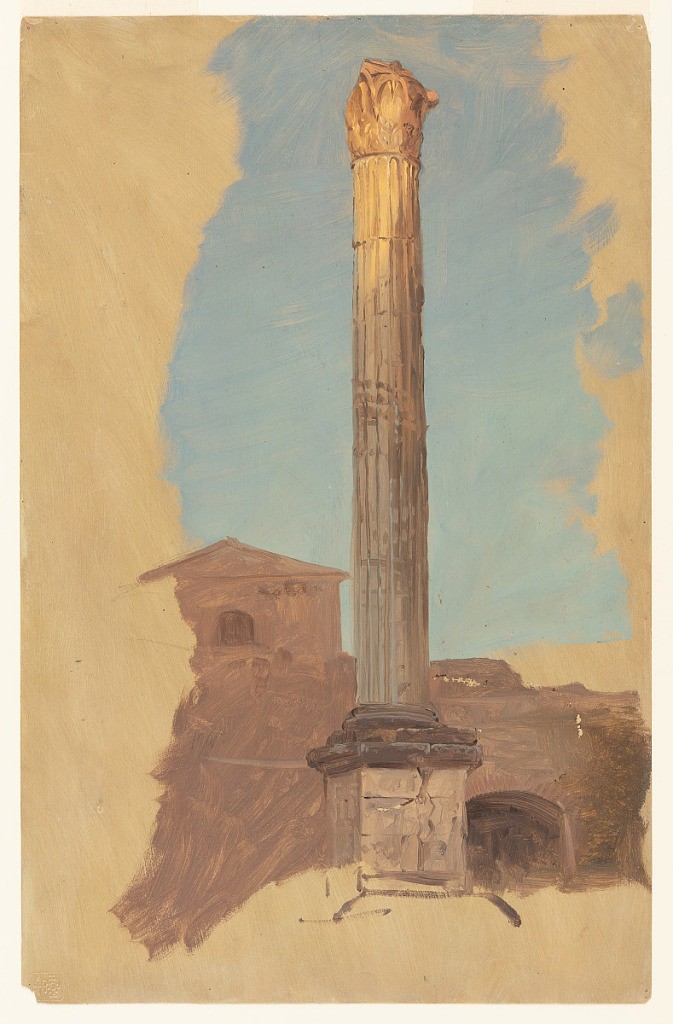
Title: Column of Phocas, Rome, Italy
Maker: Frederic Edwin Church, American, 1826–1900
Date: December 1868 - April 1869
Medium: Oil and graphite on tan paperboard; verso: graphite
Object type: Drawing
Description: Architecture study of the Column of Phocas in the Imperial Forum of Rome, Italy, looking northeast. Dominating the composition at center, the column stands on a stone plinth and its Corinthian capital is partially broken. Upper portion of the column catches the sun's light. In the background at left, the brick facade of the Curia Iulia is visible. Behind, a clear blue sky is shown while the brown ground is visible around all margins.

Verso: Loose botanical sketch of a deciduous tree with few leaves, and a detail of one of its leaves.